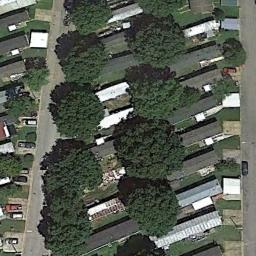
Label: residential